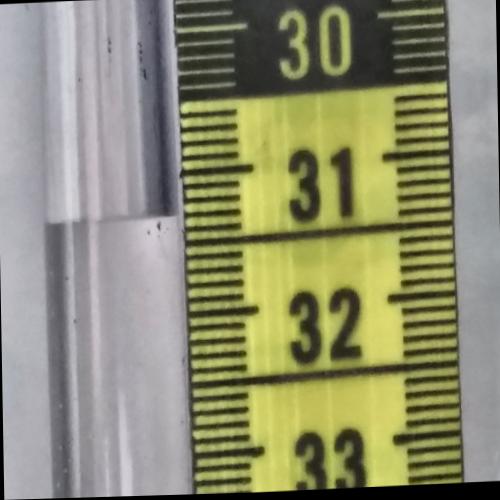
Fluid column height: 31.3 cm